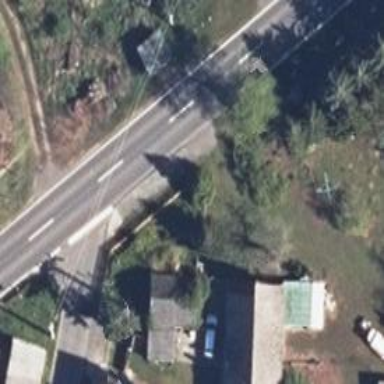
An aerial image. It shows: Secondary road with asphalt surface.